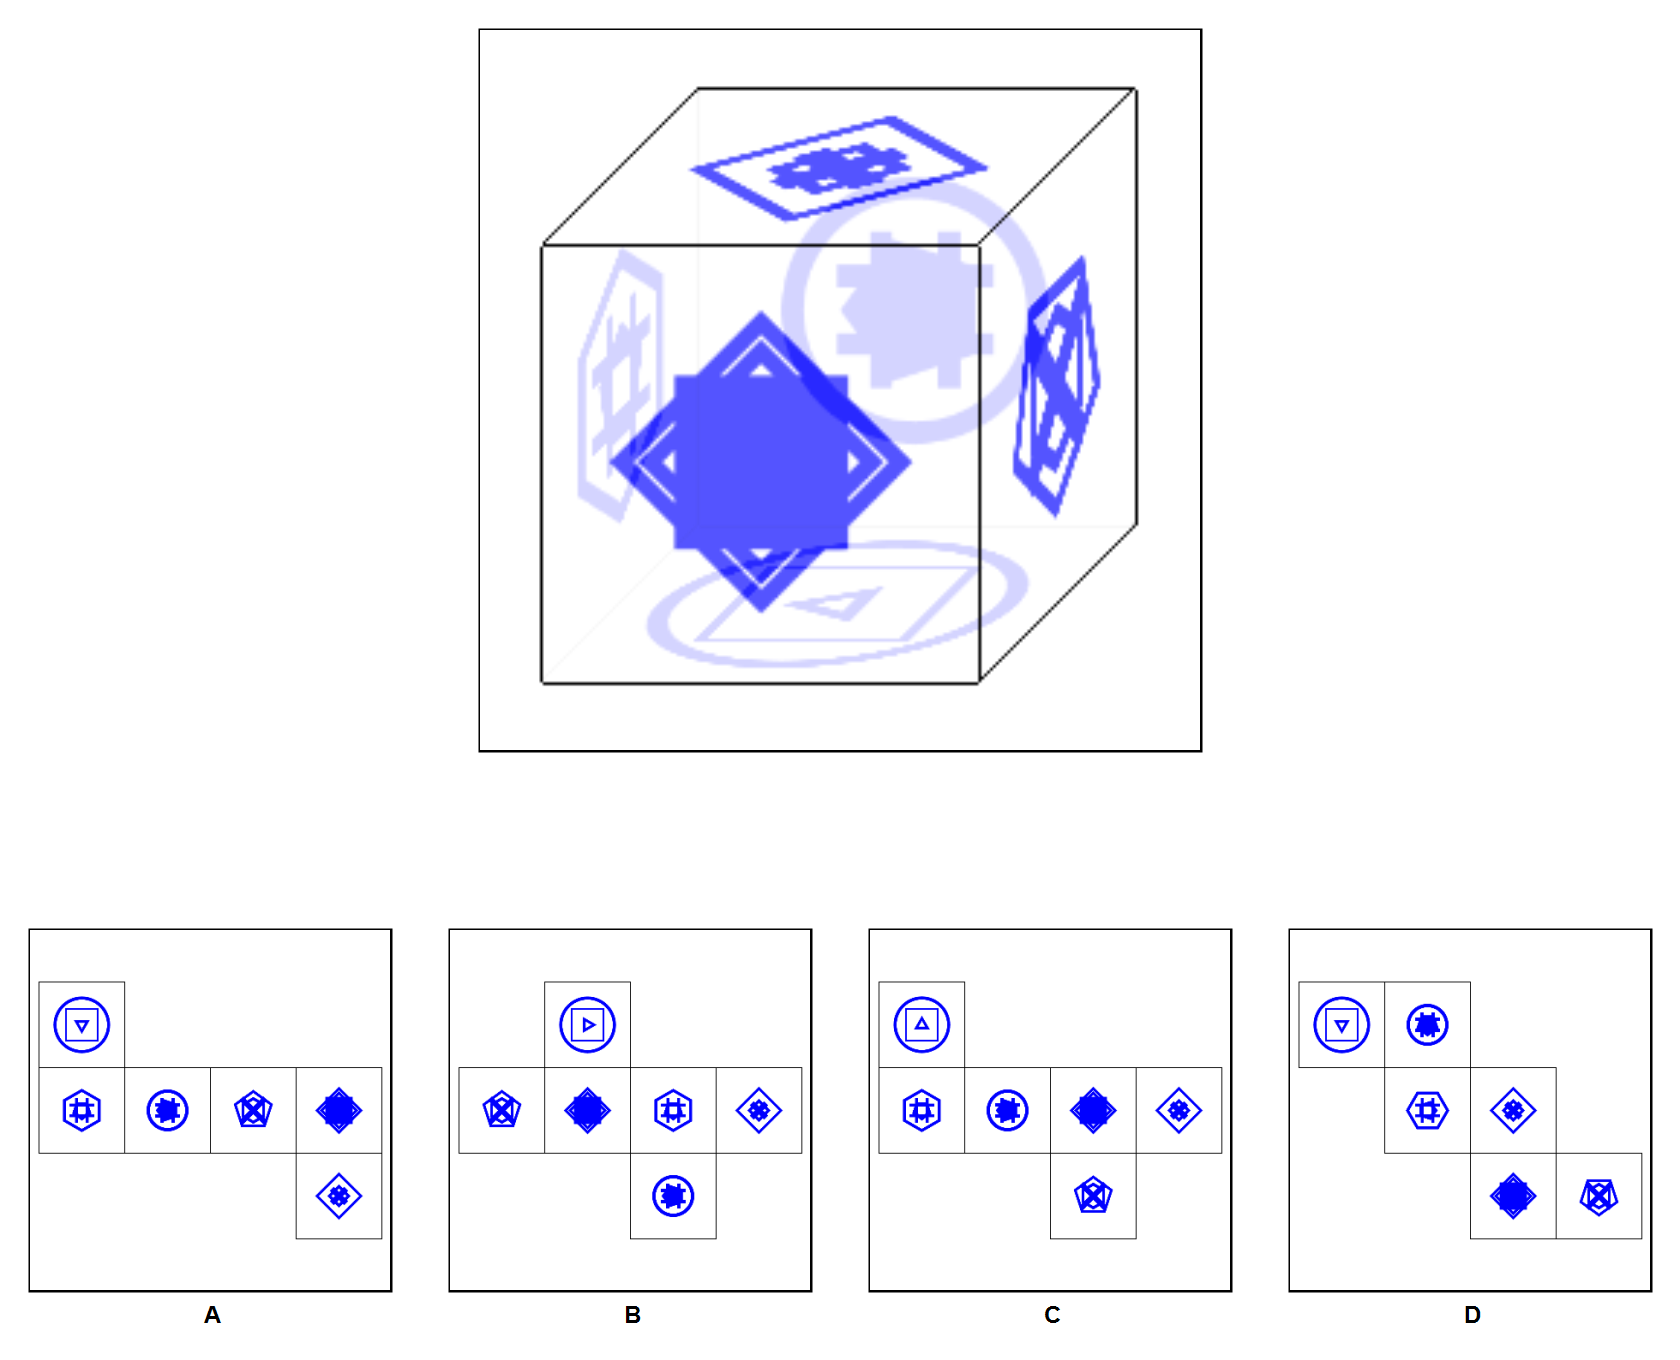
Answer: D